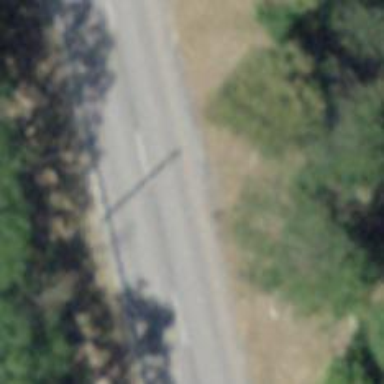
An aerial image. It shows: Tertiary road with asphalt surface.